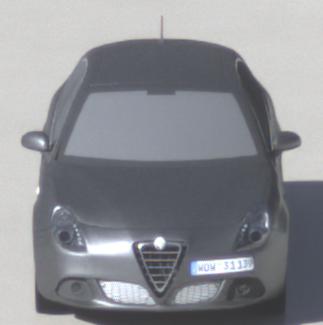
Make: Alfa Romeo
Model: Giulietta 1.4 TB 16V
Detailed model: Giulietta (940)
Model produced from: 2010/05
Model produced until: 2013/03
Doors: 5
Color: gray
Road condition: wet road
Daytime: morning or afternoon
Contrast: medium contrast